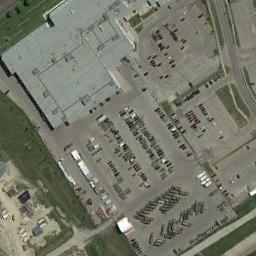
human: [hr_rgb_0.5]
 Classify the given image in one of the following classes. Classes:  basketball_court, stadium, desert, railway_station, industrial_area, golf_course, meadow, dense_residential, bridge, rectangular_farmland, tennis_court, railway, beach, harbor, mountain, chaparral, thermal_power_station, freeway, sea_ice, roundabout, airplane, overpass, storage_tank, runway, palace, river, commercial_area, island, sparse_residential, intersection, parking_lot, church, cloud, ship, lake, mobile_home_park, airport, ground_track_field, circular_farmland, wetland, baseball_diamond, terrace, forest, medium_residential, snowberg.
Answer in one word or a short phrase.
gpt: parking_lot